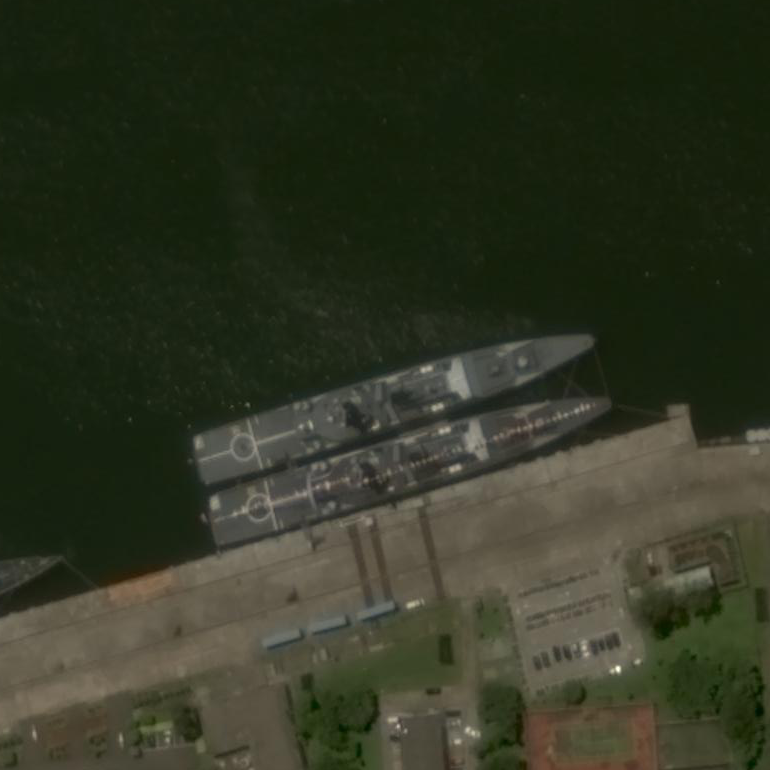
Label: destroyer